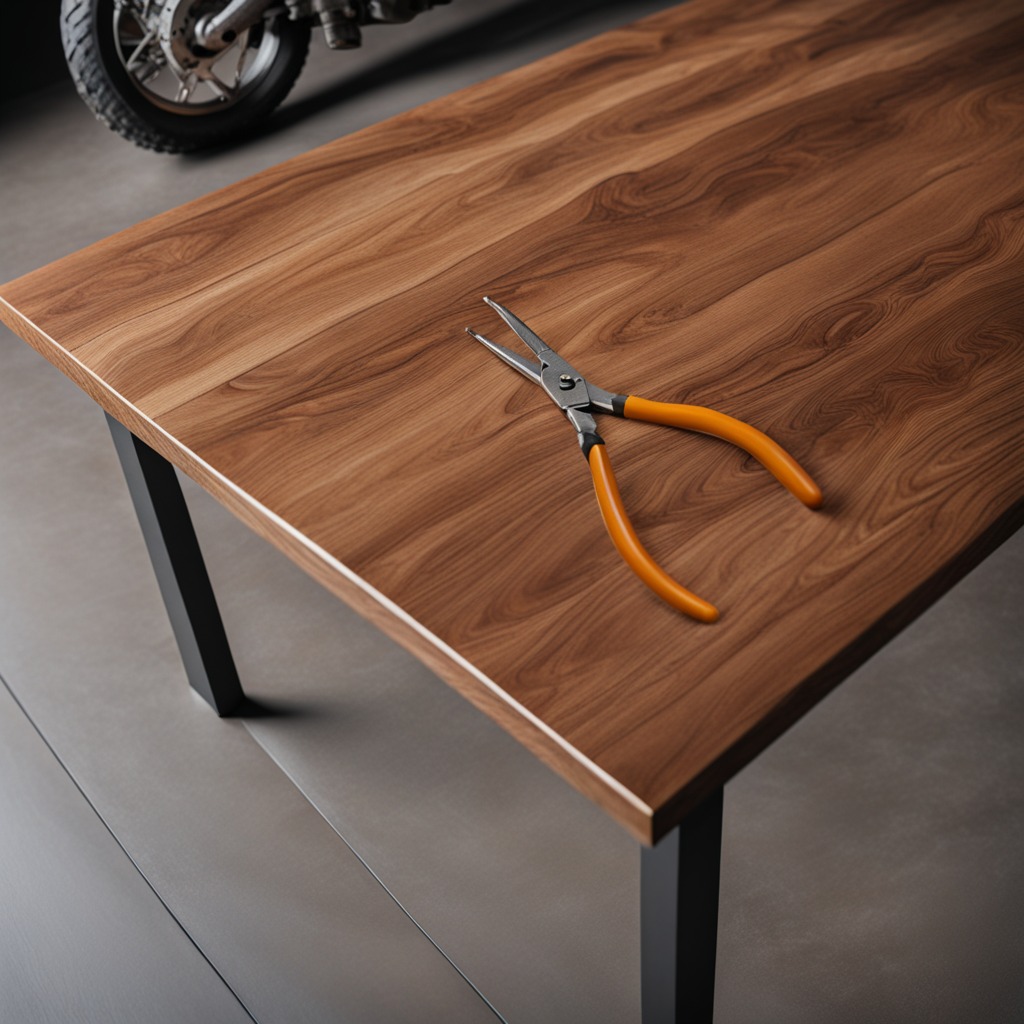
A plier lies on the table.